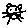
Label: cat